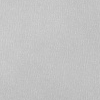
Atmospheric dust classification: dusty